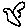
Label: bird